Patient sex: M
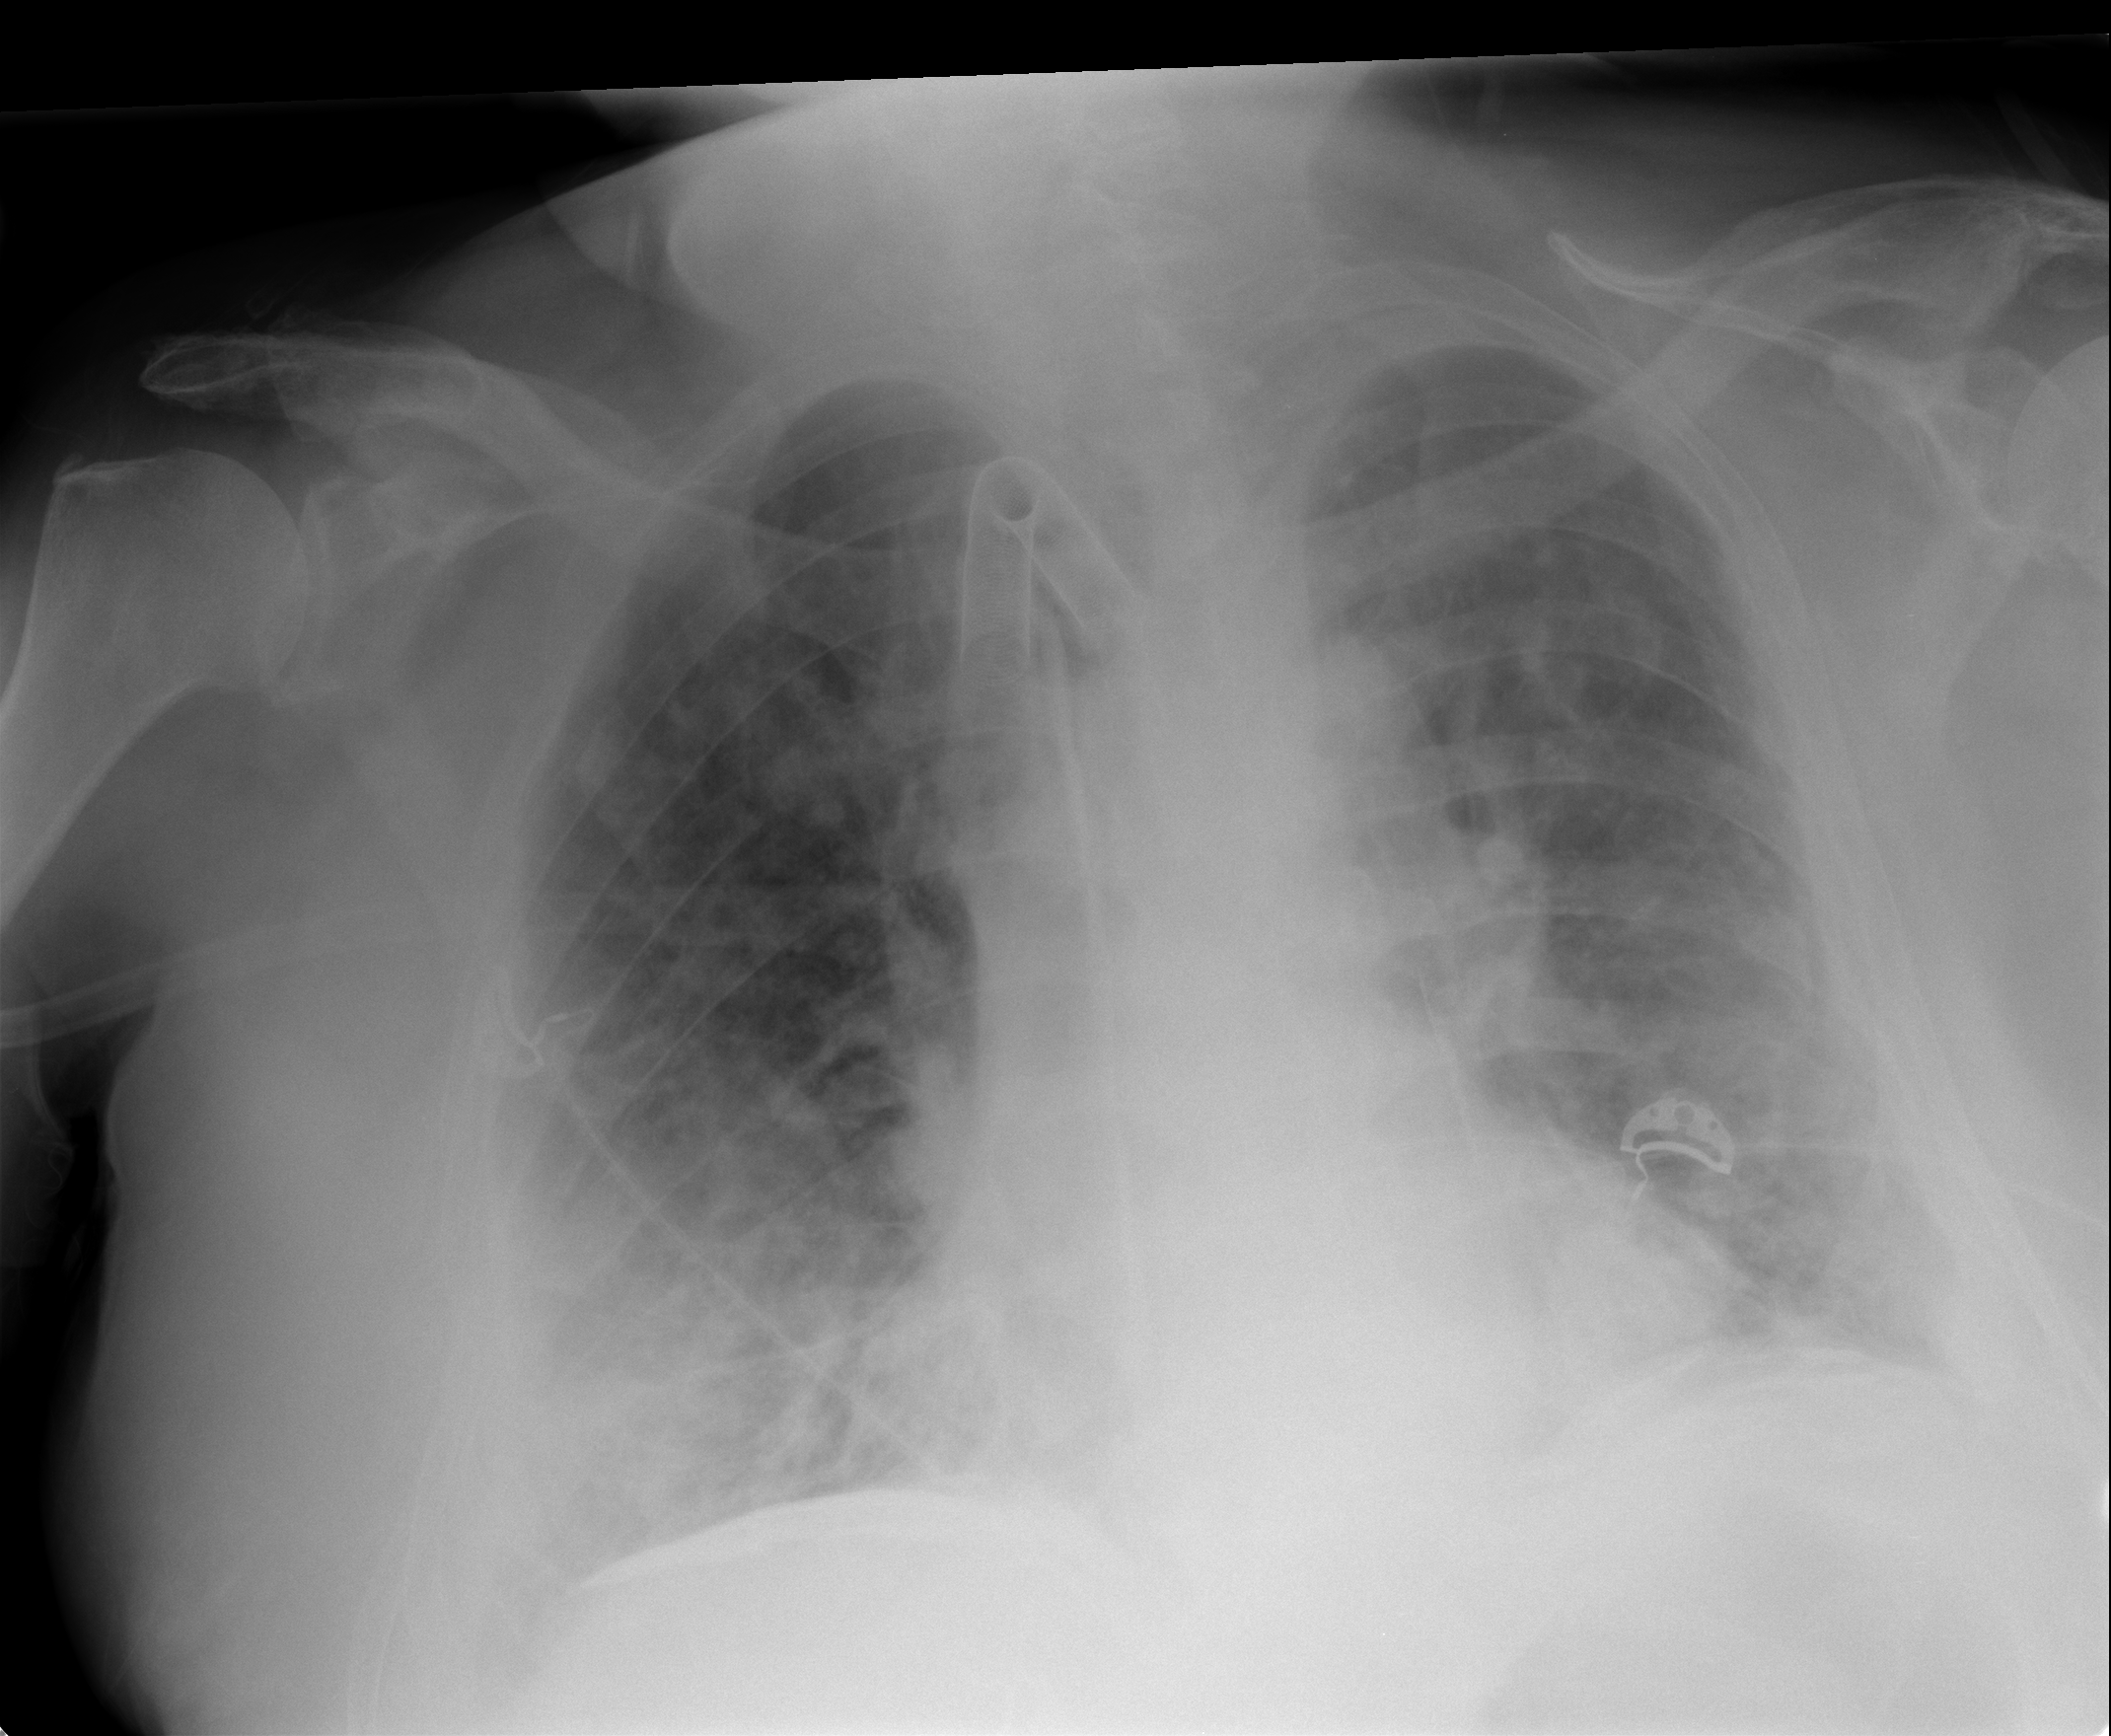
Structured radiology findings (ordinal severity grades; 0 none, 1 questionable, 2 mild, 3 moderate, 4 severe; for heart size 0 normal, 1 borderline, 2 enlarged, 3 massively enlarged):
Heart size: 0
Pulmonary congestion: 2
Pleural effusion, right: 0
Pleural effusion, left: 0
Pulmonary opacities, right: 3
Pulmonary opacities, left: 2
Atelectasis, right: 2
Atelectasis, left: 2